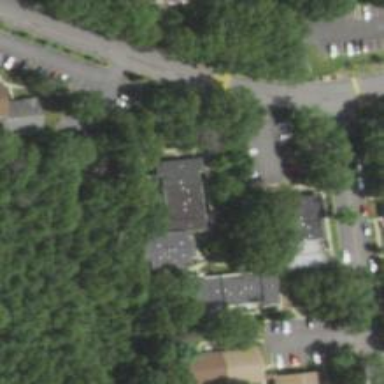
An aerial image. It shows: Commercial building.